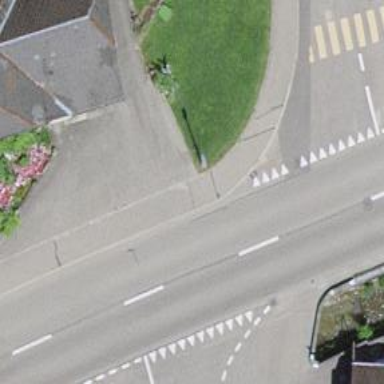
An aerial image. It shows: Residential road with asphalt surface that includes bridge.